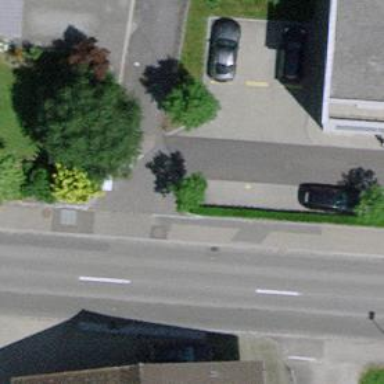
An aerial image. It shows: Road serving as parking aisle.